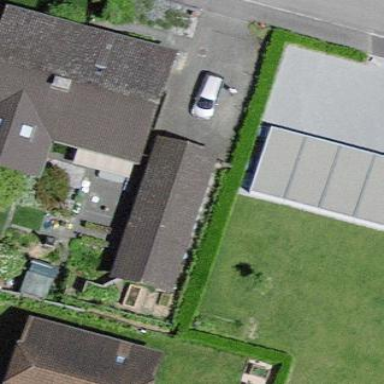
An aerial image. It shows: Garage building.